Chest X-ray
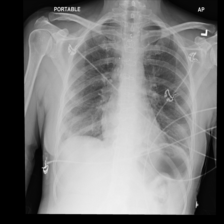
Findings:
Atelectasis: negative
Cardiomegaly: negative
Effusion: negative
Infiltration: negative
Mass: negative
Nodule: negative
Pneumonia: negative
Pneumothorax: negative
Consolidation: negative
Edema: negative
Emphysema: negative
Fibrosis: negative
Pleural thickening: negative
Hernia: negative